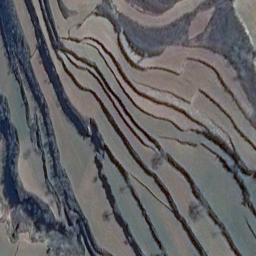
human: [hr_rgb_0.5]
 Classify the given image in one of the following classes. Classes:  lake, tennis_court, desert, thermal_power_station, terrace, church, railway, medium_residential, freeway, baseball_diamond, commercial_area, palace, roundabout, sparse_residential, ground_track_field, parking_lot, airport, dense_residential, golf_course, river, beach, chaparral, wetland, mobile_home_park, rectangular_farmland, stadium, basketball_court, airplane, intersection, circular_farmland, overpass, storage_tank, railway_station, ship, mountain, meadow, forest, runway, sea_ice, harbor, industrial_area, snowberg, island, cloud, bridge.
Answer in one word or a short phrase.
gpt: terrace